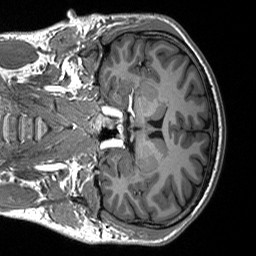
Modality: T1w
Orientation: coronal
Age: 22
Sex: male
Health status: healthy
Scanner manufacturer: siemens
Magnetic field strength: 3 T
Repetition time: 2.53 s
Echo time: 0.00219 s